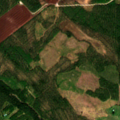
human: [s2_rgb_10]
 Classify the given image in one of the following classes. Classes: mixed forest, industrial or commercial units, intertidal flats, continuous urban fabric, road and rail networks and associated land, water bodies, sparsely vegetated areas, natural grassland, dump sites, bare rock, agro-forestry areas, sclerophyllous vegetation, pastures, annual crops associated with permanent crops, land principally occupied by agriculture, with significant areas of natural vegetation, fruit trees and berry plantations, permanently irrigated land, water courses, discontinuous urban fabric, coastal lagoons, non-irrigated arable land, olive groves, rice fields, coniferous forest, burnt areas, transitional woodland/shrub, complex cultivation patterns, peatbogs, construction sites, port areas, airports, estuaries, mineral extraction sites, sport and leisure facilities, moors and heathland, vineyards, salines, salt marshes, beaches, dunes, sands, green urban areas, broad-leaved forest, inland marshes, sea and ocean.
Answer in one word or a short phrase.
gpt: coniferous forest, mixed forest, transitional woodland/shrub, peatbogs